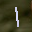
Label: 1